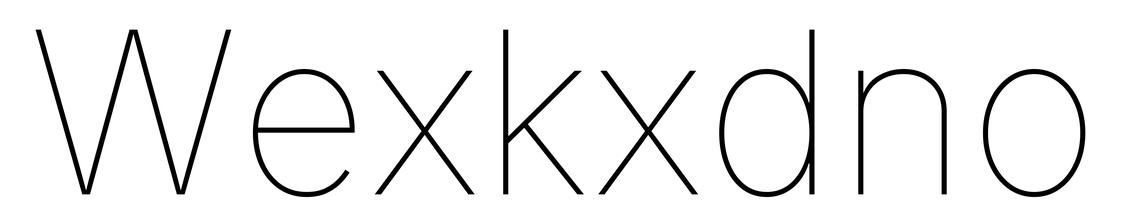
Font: Inter_Thin